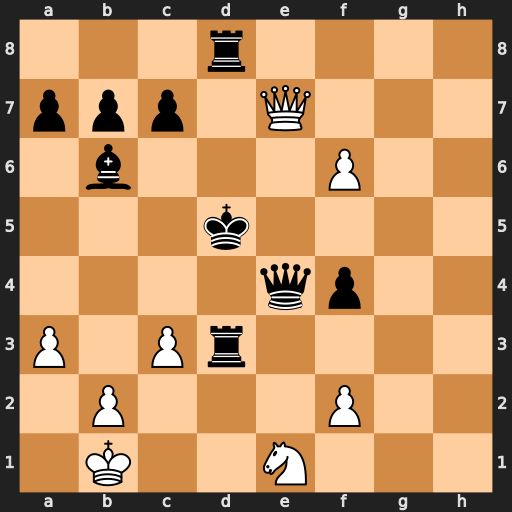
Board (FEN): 3r4/ppp1Q3/1b3P2/3k4/4qp2/P1Pr4/1P3P2/1K2N3
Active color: w
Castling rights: -
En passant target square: -
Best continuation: Qxd8+ Kc6 Nxd3